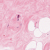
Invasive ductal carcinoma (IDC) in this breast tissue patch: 0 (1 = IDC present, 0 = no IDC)